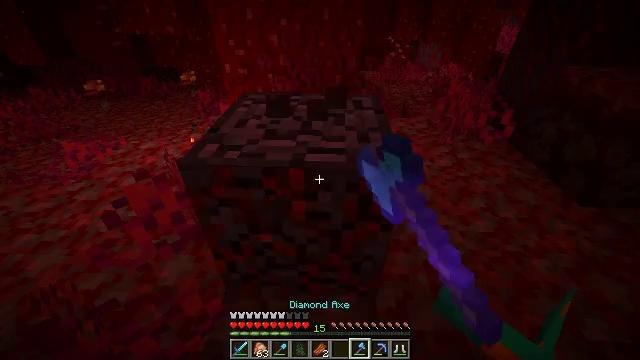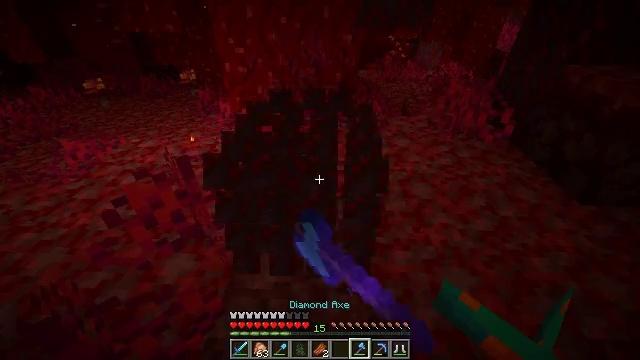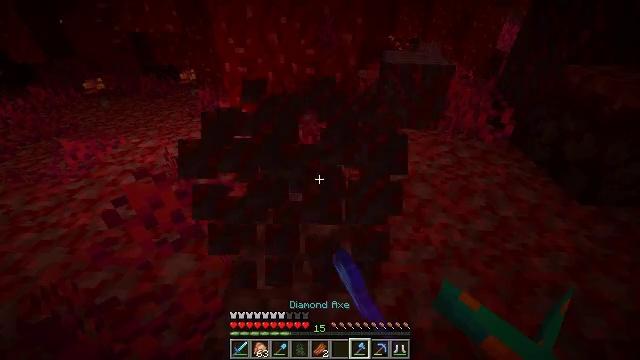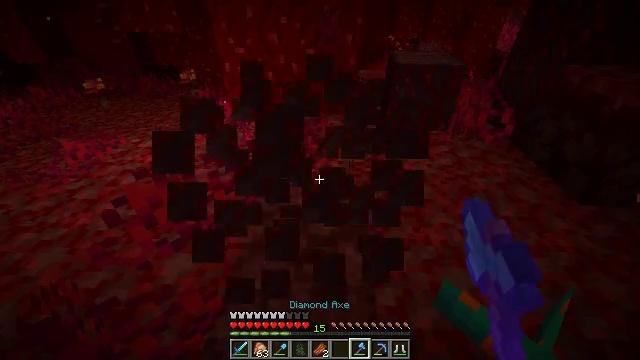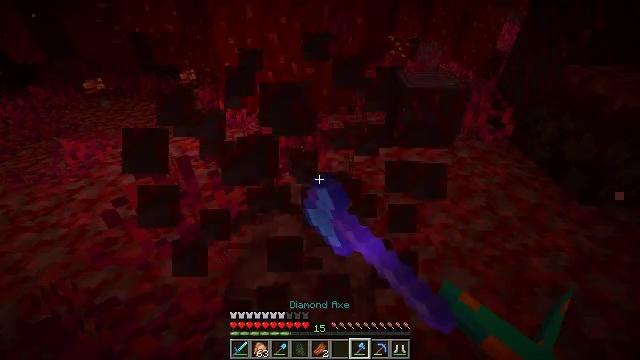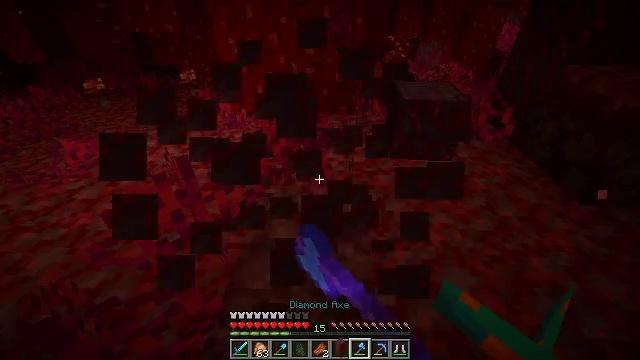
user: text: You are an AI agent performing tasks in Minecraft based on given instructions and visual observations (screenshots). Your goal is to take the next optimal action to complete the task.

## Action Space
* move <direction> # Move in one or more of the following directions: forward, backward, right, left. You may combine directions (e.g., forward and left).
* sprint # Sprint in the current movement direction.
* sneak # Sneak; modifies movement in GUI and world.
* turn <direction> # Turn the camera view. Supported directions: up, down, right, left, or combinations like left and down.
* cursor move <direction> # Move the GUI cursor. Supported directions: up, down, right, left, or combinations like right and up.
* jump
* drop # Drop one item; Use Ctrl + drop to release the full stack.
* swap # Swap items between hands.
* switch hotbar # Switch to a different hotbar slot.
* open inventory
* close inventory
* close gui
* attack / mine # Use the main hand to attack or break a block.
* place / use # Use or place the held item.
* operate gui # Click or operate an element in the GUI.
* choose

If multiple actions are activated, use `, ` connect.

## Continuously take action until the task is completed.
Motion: motion action
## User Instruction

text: Mine the crimson stem in the Nether.
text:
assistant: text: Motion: attack / mine
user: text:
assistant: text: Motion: attack / mine
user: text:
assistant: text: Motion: attack / mine
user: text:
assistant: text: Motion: attack / mine
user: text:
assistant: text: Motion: attack / mine
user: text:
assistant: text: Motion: attack / mine